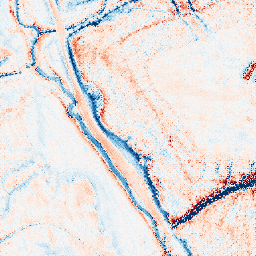
Category: edge_preserving
Decomposition family: bilateral
Decomposition parameters: d: 21
sigma_color: 75
sigma_space: 50
Upsampling method: regularized
Upsampling parameters: scale: 2
lambda_reg: 0.1
Upsampling scale: 2